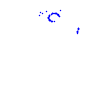
Particle: proton